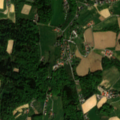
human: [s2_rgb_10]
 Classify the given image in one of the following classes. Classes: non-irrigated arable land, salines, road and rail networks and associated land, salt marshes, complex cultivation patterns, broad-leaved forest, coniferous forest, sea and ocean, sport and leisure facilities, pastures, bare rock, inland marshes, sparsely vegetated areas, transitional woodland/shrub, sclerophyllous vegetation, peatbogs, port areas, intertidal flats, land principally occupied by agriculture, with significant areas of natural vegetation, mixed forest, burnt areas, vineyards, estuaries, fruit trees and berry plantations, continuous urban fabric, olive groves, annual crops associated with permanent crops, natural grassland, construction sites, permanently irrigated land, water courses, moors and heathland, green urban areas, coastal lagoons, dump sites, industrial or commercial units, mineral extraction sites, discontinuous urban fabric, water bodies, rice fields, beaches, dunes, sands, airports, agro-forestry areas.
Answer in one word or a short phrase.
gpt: non-irrigated arable land, complex cultivation patterns, broad-leaved forest